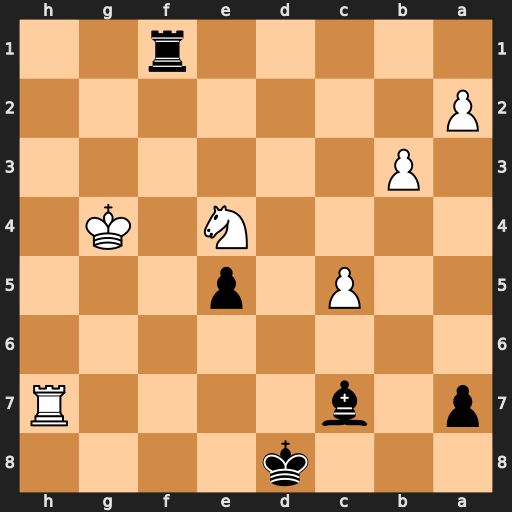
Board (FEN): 3k4/p1b4R/8/2P1p3/4N1K1/1P6/P7/5r2
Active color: b
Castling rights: -
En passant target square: -
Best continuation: Rf4+ Kg5 Rxe4